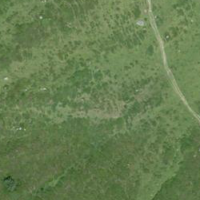
EUNIS habitat code: 23
Species observed at this site:
Arnica montana
Vaccinium uliginosum